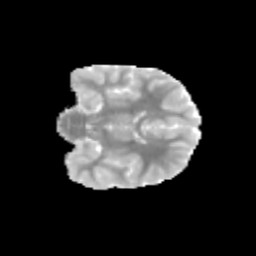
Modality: MD
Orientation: coronal
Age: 10
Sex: female
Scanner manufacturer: siemens
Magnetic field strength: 3 T
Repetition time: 3.8 s
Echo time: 0.07 s